Aerial crown-view tile of a tropical tree (Barro Colorado Island, Panama), acquired 20250217:
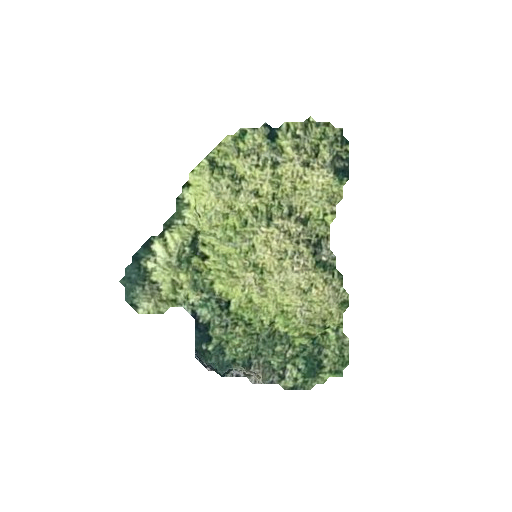
Species: Quararibea stenophylla
GBIF accepted scientific name: Quararibea stenophylla
Crown area: 61.976 m²